Field crop: tomato
Growth stage: 1
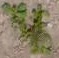
Species: portulaca